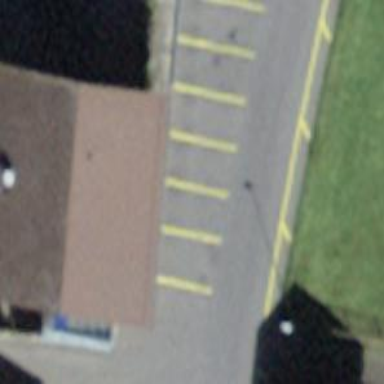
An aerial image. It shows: Street-side parking area.